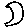
Label: moon